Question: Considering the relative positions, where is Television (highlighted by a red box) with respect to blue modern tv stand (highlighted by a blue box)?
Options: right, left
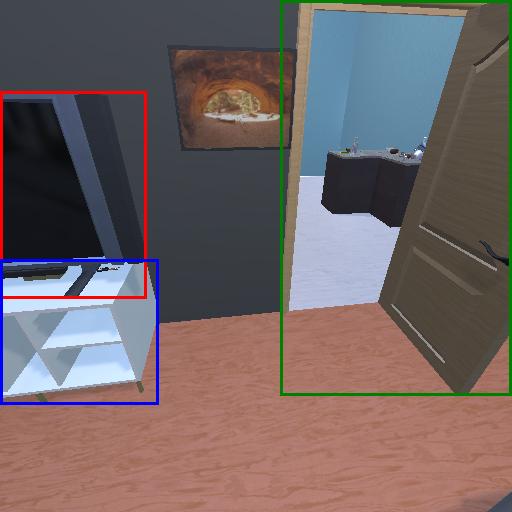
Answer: right